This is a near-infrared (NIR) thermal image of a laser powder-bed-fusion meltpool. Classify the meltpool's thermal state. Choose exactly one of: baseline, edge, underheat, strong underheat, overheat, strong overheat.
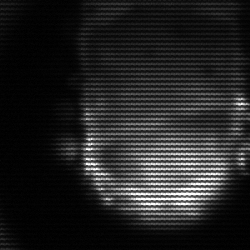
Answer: baseline